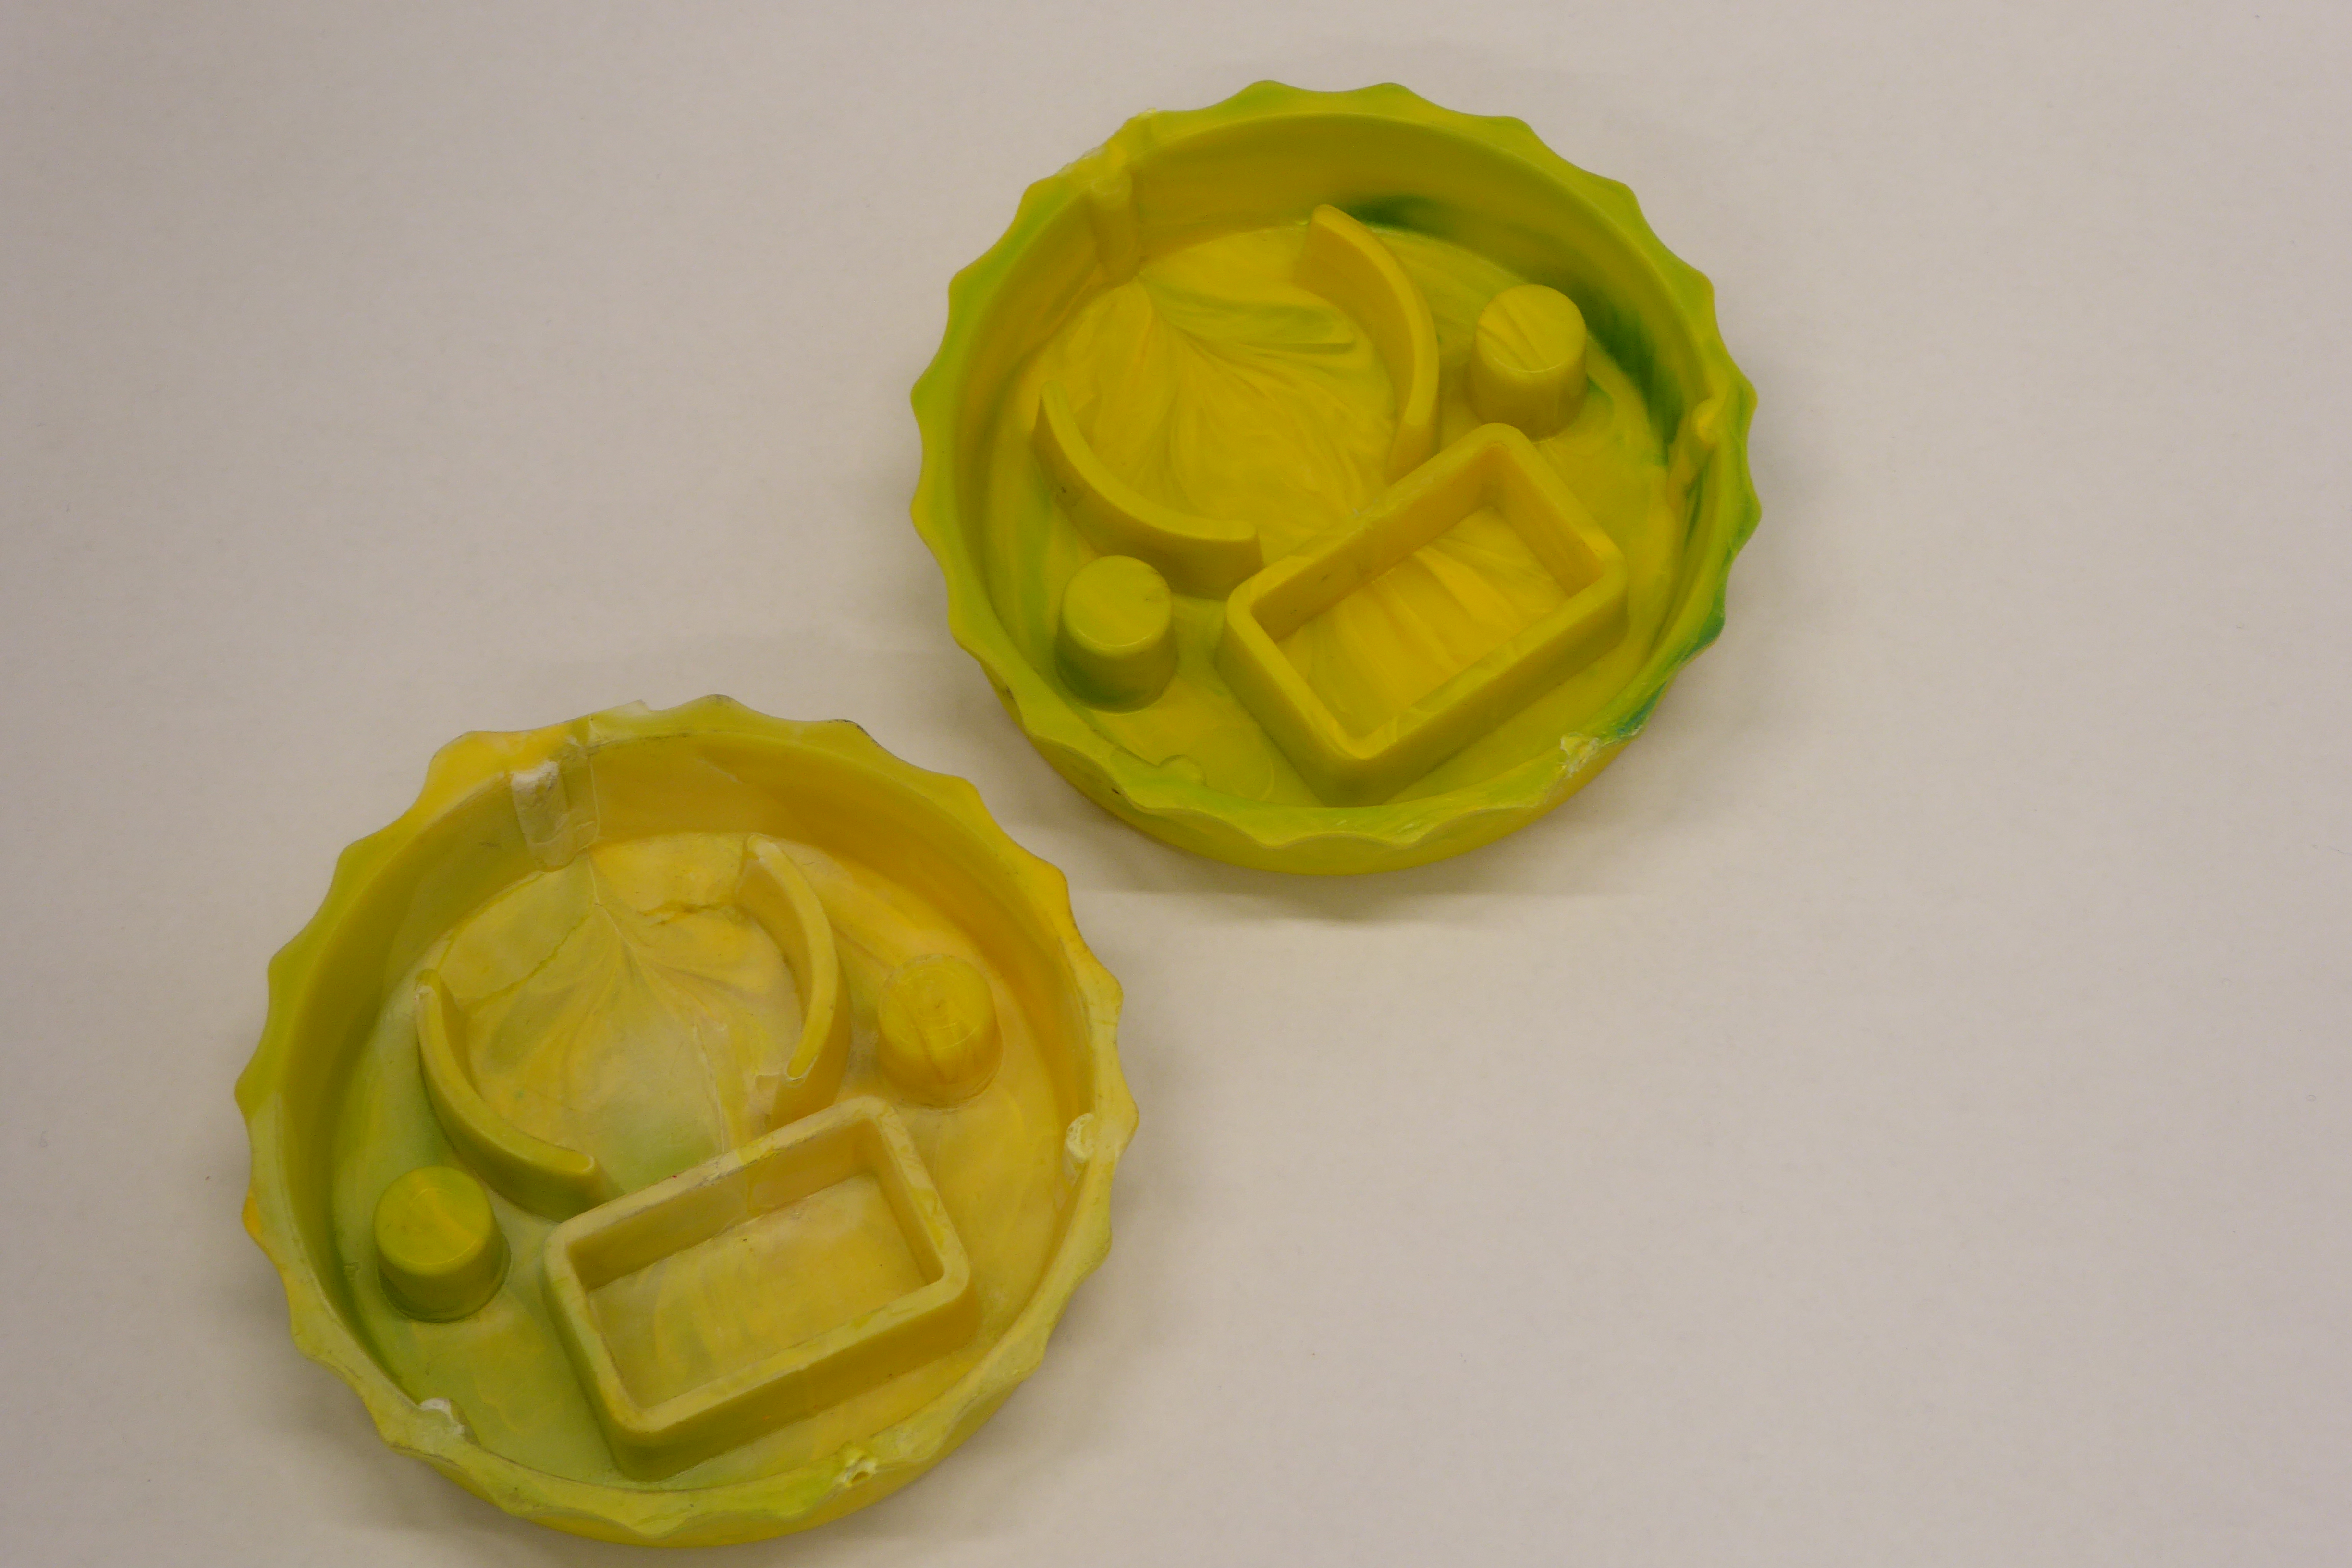
Label: Bottle Opener - Cover